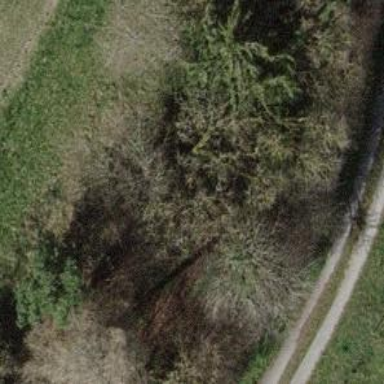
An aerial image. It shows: Hedge acting as barrier.